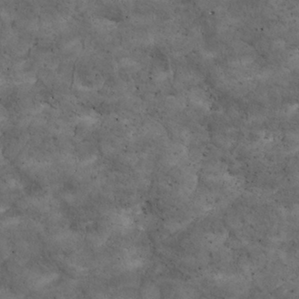
Label: non_frost